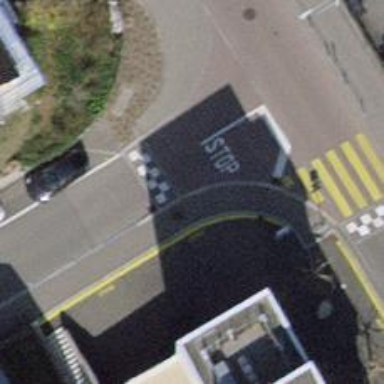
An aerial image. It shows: Kerb barrier.